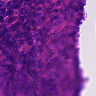
Metastatic tissue present: no